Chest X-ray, PA view. Patient: 49 years old, sex F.
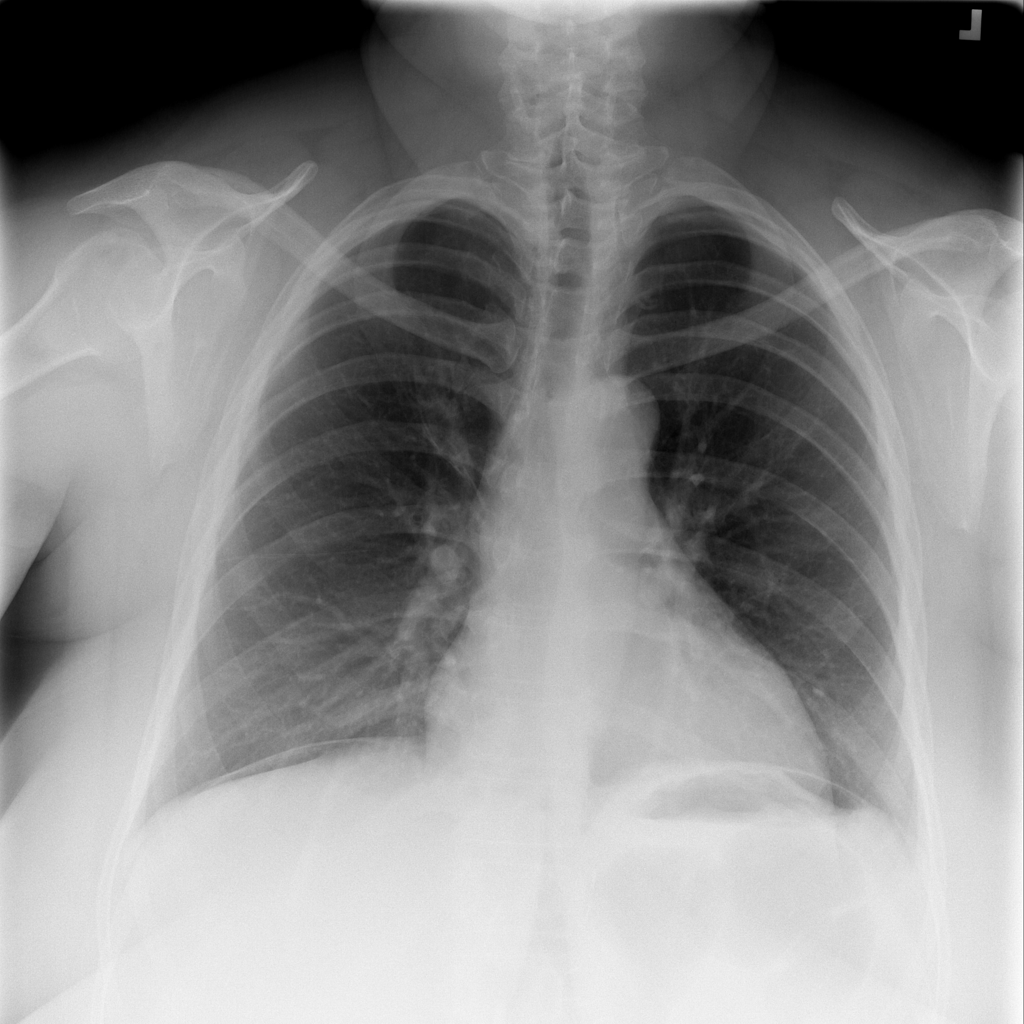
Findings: Infiltration